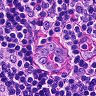
Metastatic tissue present: no